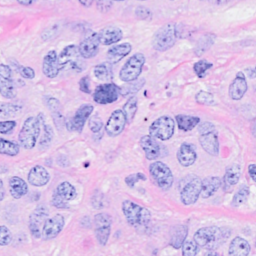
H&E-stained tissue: Breast